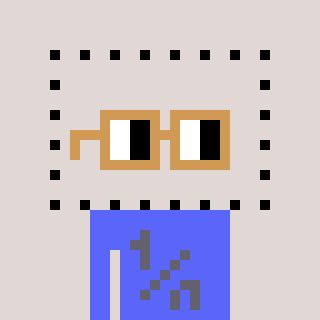
a pixel art character with square brown glasses, a void-shaped head and a purple-colored body on a warm background